Question: I want to set my UI text from my script. I can access with public Text but I want to access with private game object.
'''
using UnityEngine;
using System.Collections;
using UnityEngine.UI;
public class WebsiteAd : MonoBehaviour
{
private GameObject name;
void Awake()
{
name = GameObject.Find("/Item0/Name");
}
void Start()
{
name.GetComponent<Text>().text = "My Text";
}
'''
My Hierarchy

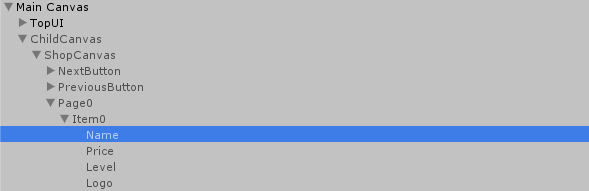
Answer: <URL> documentation states: "This function only returns active gameobjects."
In order to get access to inactive game objects, you need to use a function which supports them, like <URL>.
'''
public Component[] GetComponentsInChildren(Type type, bool includeInactive = false);
'''